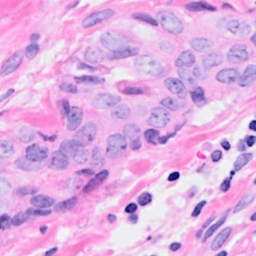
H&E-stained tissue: Breast